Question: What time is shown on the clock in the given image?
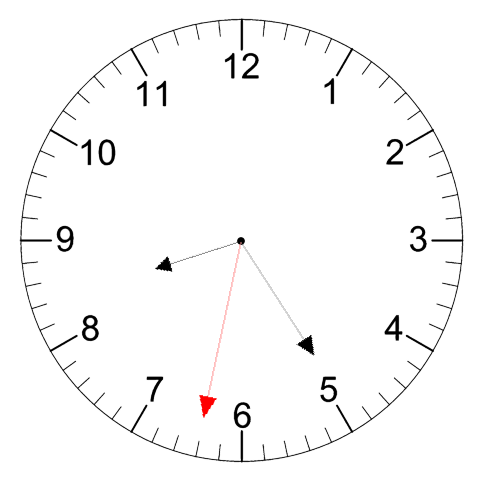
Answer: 08:24:32